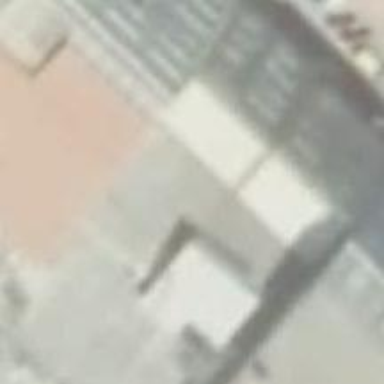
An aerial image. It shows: Part of building.